Field crop: maize
Growth stage: 1
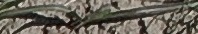
Species: sorghum